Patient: sex F, age 54
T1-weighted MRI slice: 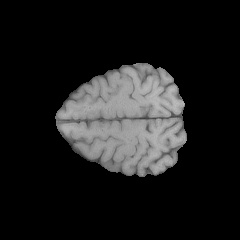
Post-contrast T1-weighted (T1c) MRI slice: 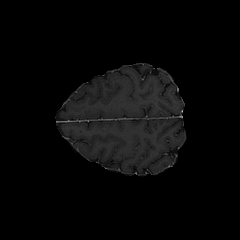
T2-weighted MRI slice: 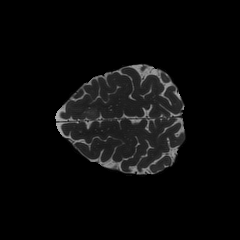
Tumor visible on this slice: no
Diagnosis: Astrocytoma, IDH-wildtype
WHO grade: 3